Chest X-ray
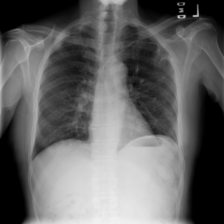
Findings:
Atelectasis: negative
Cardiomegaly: negative
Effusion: negative
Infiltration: negative
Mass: positive
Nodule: negative
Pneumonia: negative
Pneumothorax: negative
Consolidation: negative
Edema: negative
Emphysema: negative
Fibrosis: negative
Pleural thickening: negative
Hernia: negative